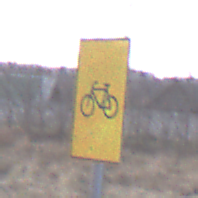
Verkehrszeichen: RadverkehrOhnePfeilsymbol
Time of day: MorningAfternoon
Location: Outdoor (Nature)
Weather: PartlyCloudy
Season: NotSpecified
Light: Natural